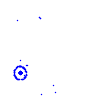
Particle: pion